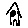
Label: house